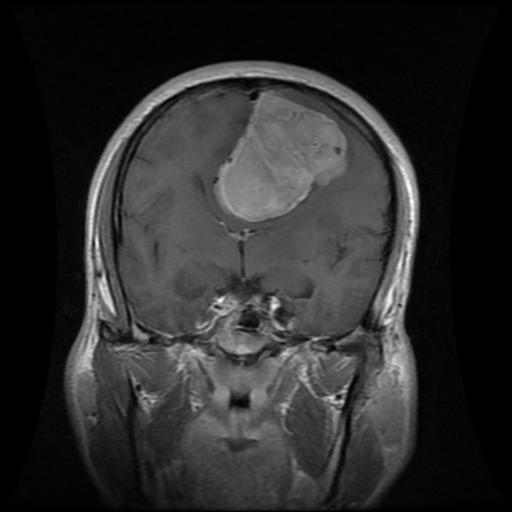
Label: meningioma